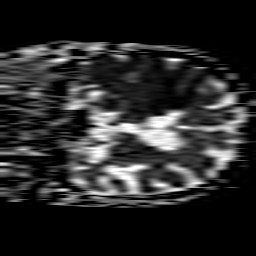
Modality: ADC
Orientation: coronal
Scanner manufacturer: philips
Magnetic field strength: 1.5 T
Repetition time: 3.692 s
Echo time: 0.09411 s